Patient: sex M, age 78
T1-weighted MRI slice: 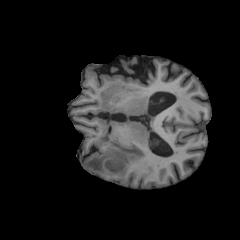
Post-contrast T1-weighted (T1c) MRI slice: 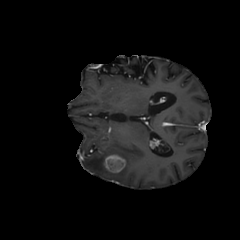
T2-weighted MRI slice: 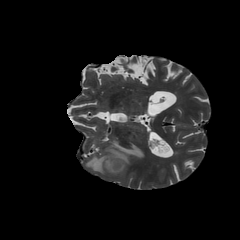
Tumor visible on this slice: yes
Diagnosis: Glioblastoma, IDH-wildtype
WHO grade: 4